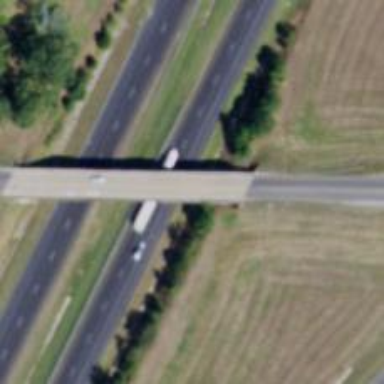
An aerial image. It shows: Viaduct bridge on tertiary road.